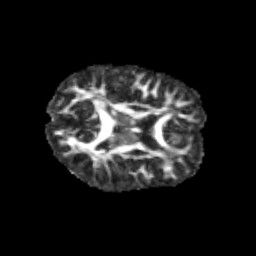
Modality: FA
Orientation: axial
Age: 10
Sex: male
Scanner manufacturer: siemens
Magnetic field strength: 3 T
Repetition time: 3.8 s
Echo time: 0.07 s